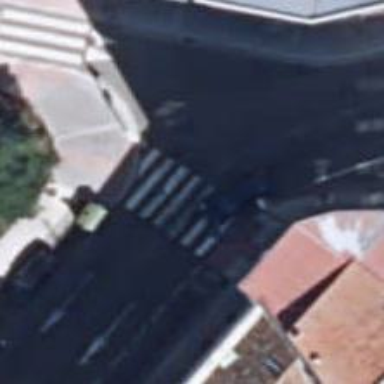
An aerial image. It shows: Marked road crossing.